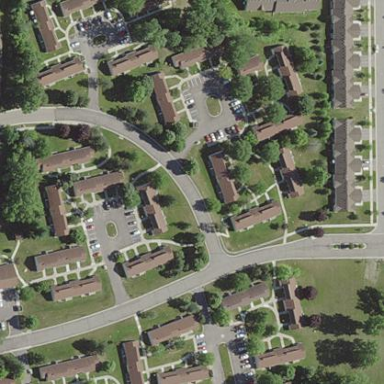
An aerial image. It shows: Residential area.